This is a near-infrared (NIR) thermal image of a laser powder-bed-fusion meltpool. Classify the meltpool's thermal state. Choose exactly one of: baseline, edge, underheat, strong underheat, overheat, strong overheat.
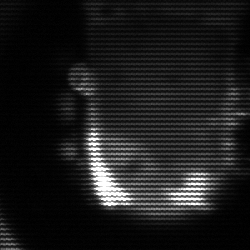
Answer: baseline